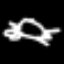
Label: frog